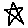
Label: star